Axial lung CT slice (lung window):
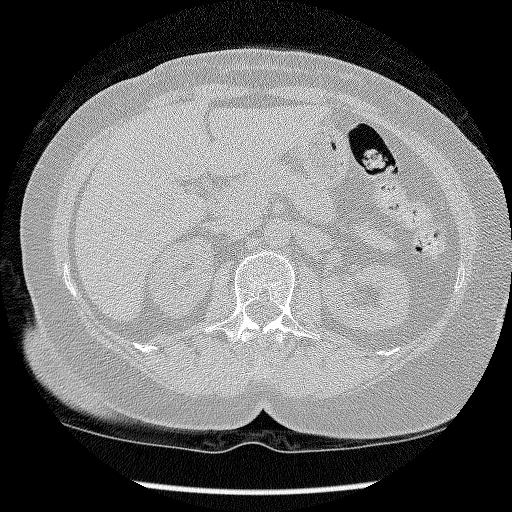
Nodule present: no